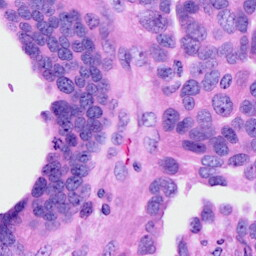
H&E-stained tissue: Ovarian